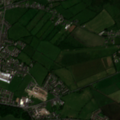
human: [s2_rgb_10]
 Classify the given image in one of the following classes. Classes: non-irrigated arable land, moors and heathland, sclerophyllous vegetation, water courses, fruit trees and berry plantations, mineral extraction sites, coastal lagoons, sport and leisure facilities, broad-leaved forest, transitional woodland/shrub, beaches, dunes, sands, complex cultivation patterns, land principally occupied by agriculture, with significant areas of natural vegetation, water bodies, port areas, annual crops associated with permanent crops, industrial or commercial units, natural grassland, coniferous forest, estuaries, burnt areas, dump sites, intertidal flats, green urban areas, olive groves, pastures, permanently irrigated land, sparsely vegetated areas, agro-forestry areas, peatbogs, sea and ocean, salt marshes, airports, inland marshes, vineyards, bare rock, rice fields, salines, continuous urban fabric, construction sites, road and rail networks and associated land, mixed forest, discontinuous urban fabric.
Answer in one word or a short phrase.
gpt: discontinuous urban fabric, pastures, land principally occupied by agriculture, with significant areas of natural vegetation